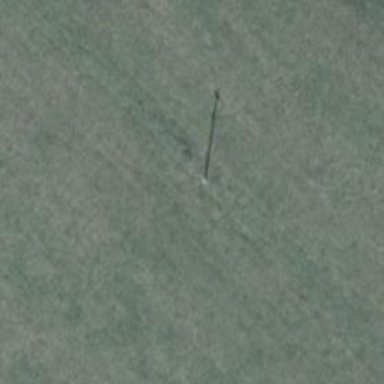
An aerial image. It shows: Minor power line.